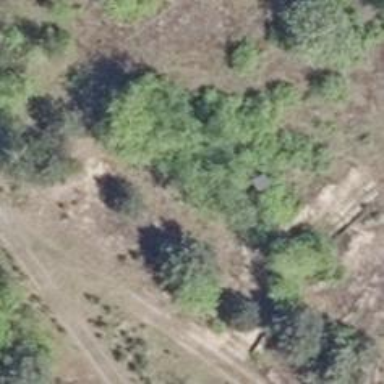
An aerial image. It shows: Hunting stand.